Question: I have a numpy array and i'm trying to plot it with a scatter plot using matplotlib.
'''
from matplotlib import pyplot as plt
from matplotlib import pylab as pl
pl.plot(matrix[:,0],matrix[:,1], 'ro')
'''
This gives me something like :

Now i want to replace the red dots by a number correspondig to the index of the row in the numpy array. How could i do it ?
Thank you !
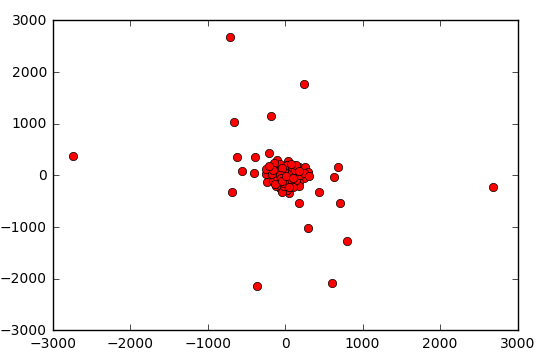
Answer: You can do this using 'plt.text':
'''
from matplotlib import pyplot as plt
import numpy as np
N = 100
matrix = np.random.rand(N,2)
plt.plot(matrix[:,0],matrix[:,1], 'ro', alpha = 0.5)
for i in range(matrix.shape[0]):
plt.text(matrix[i,0], matrix[i,1], str(i))
plt.show()
'''
<URL>
If you want to the red dots, then set 'alpha = 0.0':
<URL>